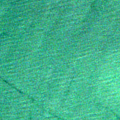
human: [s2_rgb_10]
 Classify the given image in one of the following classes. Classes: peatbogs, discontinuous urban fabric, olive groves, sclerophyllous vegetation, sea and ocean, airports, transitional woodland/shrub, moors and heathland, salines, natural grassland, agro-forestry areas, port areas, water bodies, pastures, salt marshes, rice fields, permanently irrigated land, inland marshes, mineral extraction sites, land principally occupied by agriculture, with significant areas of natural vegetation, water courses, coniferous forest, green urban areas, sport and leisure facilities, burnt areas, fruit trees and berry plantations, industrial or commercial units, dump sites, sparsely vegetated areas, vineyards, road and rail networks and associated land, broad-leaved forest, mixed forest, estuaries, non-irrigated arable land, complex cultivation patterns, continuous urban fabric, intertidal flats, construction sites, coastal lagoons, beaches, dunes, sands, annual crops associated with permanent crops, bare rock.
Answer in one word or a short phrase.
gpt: sea and ocean